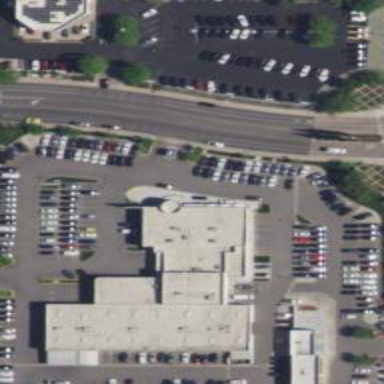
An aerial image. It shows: Commercial building housing car shop.